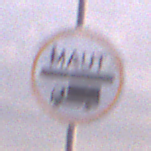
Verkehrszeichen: Mautpflicht
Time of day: SunriseSunset
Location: Outdoor (Nature)
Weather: PartlyCloudy
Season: NotSpecified
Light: Natural